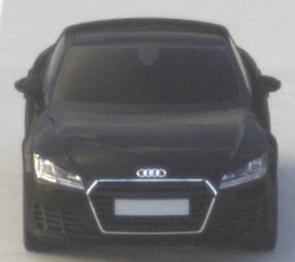
Make: Audi
Model: TT Coupé 1.8 TFSI
Detailed model: TT (8S) Coupé
Model produced from: 2015/08
Model produced until: 2018/06
Doors: 3
Color: black
Road condition: dry road
Daytime: morning or afternoon
Contrast: medium contrast